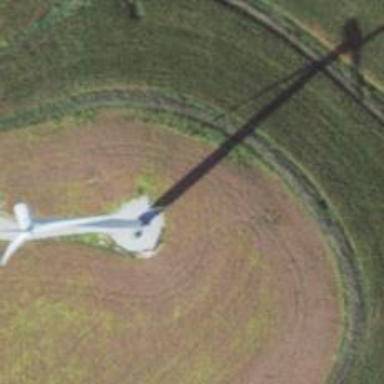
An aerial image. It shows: Wind generator powered by horizontal-axis wind turbine.